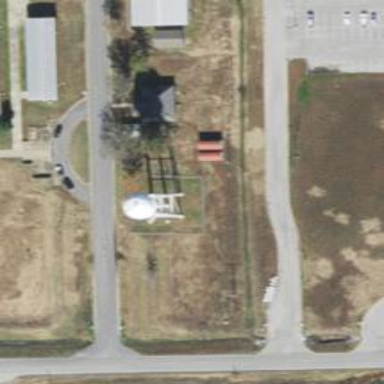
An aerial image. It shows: Water tower that is man-made.